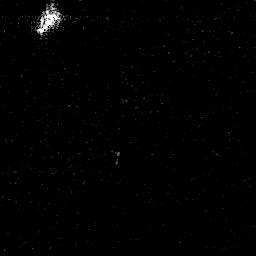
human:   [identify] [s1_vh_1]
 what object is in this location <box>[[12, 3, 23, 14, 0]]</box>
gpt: <ref>1 medium ship at the top left</ref>